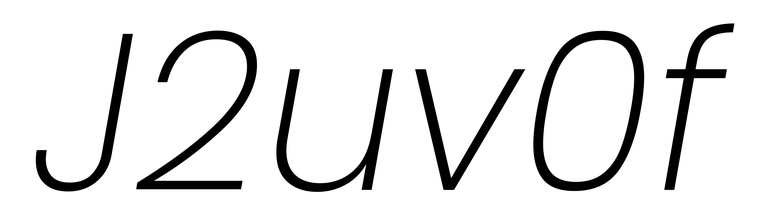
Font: Poppins-ExtraLightItalic